Field crop: maize
Growth stage: 1
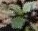
Species: datura